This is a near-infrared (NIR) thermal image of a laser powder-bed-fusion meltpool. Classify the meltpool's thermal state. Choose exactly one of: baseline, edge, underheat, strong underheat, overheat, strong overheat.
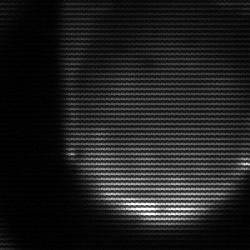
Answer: edge